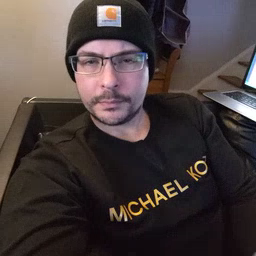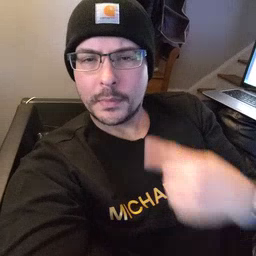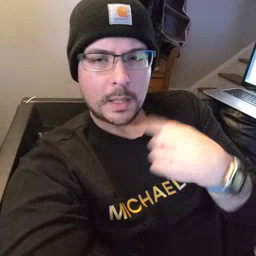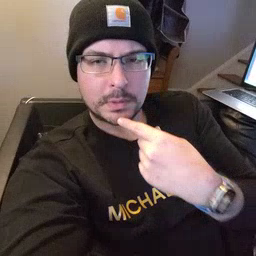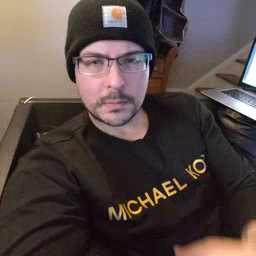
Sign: lips